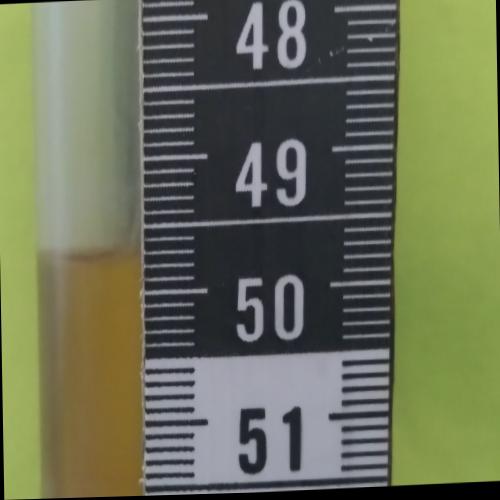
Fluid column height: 49.7 cm